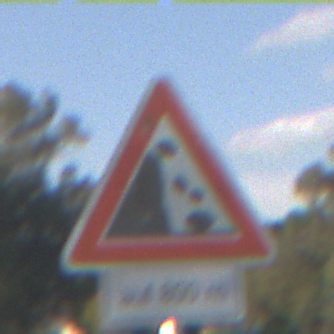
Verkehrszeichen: SteinschlagLinks
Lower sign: LaengeEinerStrecke5
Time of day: MorningAfternoon
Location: Outdoor (Nature)
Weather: PartlyCloudy
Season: NotSpecified
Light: Natural